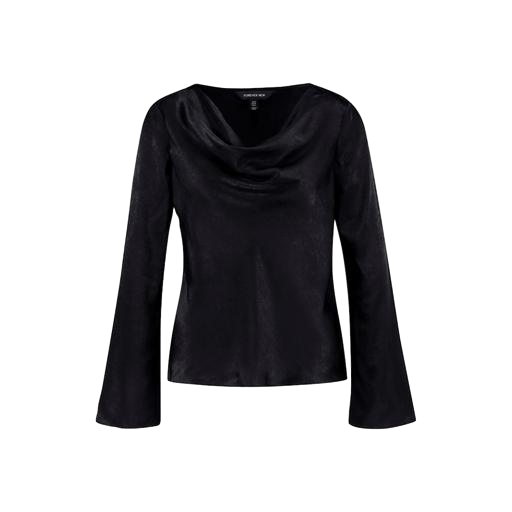
black cowl-neck top, black cowlneck blouse, black bell-sleeve top, white background